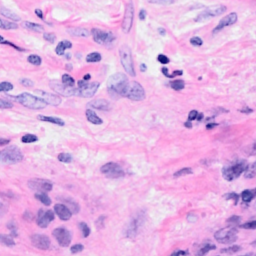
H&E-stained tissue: Breast